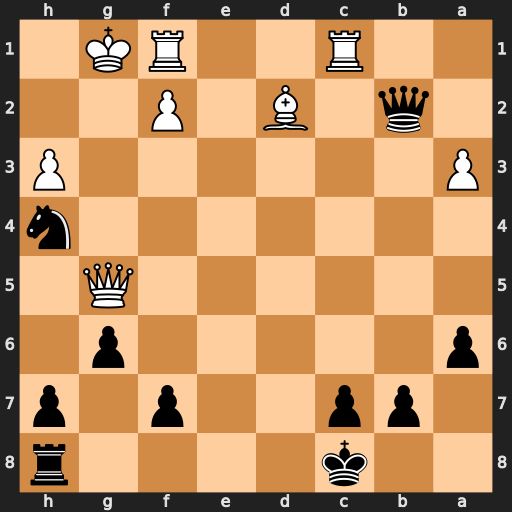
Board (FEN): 2k4r/1pp2p1p/p5p1/6Q1/7n/P6P/1q1B1P2/2R2RK1
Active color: b
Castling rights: -
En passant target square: -
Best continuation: Nf3+ Kg2 Nxg5